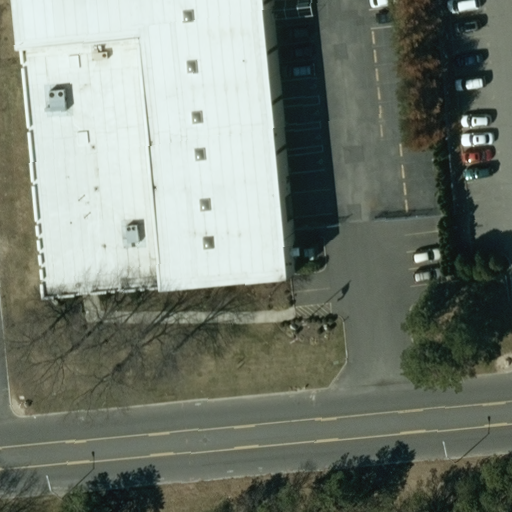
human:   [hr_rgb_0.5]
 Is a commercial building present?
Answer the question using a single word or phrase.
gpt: yes

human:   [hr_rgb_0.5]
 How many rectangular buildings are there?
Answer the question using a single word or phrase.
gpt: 0

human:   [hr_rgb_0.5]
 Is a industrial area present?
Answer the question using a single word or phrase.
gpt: yes

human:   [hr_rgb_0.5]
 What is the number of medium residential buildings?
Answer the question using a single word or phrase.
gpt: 0

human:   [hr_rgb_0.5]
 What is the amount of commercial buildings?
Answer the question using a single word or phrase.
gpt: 1

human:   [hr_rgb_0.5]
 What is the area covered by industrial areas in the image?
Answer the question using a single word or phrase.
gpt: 10623m2

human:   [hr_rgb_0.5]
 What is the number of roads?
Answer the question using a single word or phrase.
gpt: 2

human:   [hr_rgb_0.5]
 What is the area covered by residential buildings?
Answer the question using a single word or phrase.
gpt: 0m2

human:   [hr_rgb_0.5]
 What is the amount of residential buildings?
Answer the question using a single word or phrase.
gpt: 0

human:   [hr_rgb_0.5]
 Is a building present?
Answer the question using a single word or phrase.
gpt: yes

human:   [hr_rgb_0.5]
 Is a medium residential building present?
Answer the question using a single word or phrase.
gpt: no

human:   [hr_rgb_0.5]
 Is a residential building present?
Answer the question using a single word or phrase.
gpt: no

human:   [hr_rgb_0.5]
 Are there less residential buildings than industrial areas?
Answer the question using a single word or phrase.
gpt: yes

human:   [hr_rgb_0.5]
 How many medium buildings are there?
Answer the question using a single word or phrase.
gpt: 0

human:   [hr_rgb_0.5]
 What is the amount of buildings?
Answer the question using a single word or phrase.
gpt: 1

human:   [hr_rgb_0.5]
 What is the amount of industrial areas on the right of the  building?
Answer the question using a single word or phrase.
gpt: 0

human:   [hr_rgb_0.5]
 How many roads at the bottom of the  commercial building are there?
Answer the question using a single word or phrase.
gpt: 2

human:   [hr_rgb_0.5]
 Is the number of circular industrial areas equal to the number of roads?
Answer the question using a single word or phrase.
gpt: no

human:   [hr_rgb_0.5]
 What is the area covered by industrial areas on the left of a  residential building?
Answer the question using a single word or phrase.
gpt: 0m2

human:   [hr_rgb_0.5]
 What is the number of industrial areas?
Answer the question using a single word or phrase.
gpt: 1

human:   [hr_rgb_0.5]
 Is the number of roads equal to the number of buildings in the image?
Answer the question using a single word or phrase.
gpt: no

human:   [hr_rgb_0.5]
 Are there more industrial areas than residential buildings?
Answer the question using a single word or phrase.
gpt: yes

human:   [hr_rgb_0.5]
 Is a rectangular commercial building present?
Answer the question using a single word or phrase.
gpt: no

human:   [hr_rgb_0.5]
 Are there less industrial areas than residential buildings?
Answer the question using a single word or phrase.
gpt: no

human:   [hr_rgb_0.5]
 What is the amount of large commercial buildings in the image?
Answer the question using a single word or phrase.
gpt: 1

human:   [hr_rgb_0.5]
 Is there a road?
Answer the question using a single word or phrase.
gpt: yes

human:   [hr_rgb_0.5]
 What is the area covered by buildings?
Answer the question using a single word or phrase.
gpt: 5201m2

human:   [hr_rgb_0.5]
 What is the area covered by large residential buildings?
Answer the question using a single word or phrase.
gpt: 0m2

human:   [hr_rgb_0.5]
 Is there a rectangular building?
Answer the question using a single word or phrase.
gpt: no

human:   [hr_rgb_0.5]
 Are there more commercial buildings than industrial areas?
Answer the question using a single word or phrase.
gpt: no

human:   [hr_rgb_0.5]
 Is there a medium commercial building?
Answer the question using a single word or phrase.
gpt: no

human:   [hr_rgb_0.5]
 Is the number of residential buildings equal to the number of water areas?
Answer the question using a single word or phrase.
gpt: yes

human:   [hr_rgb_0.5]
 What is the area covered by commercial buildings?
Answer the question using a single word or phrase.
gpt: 5201m2

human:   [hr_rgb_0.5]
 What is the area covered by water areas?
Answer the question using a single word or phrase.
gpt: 0m2

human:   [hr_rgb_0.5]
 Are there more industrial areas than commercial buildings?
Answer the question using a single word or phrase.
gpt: no

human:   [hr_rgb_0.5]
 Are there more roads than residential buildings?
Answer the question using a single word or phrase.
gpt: yes

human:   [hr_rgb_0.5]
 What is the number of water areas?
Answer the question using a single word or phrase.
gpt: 0

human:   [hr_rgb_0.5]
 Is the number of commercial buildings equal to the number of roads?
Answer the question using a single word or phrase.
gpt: no

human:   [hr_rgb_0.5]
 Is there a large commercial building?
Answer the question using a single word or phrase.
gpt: yes

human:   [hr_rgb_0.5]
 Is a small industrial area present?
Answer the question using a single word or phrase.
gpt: no

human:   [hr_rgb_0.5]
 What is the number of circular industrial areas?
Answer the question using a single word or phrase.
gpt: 0

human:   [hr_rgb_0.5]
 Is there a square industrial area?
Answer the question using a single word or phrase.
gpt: no

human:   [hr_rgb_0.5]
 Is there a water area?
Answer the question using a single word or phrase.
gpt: no

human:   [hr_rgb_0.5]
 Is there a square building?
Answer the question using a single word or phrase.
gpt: no

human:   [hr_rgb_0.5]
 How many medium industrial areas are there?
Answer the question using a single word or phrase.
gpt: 0

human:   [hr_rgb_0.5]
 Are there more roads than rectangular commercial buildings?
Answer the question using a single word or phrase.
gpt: yes

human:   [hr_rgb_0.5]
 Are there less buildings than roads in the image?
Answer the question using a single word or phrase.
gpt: yes

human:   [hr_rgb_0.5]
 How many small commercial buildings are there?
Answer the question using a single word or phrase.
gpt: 0

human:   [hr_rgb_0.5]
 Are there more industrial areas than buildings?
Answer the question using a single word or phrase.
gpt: no

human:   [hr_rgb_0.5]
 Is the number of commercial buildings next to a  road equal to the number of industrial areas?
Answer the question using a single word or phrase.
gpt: yes

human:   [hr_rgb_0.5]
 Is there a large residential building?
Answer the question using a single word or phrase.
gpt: no

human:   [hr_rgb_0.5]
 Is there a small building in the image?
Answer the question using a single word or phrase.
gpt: no

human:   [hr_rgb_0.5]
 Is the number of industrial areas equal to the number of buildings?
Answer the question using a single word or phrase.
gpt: yes

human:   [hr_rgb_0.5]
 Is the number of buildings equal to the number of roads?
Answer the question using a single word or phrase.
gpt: no

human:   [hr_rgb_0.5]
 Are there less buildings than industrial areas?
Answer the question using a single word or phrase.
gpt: no

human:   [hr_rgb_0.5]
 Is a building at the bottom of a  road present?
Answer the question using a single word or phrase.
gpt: no

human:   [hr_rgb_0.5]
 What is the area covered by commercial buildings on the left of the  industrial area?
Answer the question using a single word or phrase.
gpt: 0m2

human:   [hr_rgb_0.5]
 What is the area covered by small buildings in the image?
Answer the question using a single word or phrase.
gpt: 0m2

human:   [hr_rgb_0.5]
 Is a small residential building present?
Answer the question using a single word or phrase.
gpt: no

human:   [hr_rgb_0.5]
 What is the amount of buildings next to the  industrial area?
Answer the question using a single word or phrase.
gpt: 1

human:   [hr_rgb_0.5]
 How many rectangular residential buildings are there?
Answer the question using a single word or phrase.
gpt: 0

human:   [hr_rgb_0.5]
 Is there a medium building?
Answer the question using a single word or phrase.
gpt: no

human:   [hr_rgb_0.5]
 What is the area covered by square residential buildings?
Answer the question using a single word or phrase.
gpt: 0m2

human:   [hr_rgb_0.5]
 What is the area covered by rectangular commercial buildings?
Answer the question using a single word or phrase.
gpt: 0m2